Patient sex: F
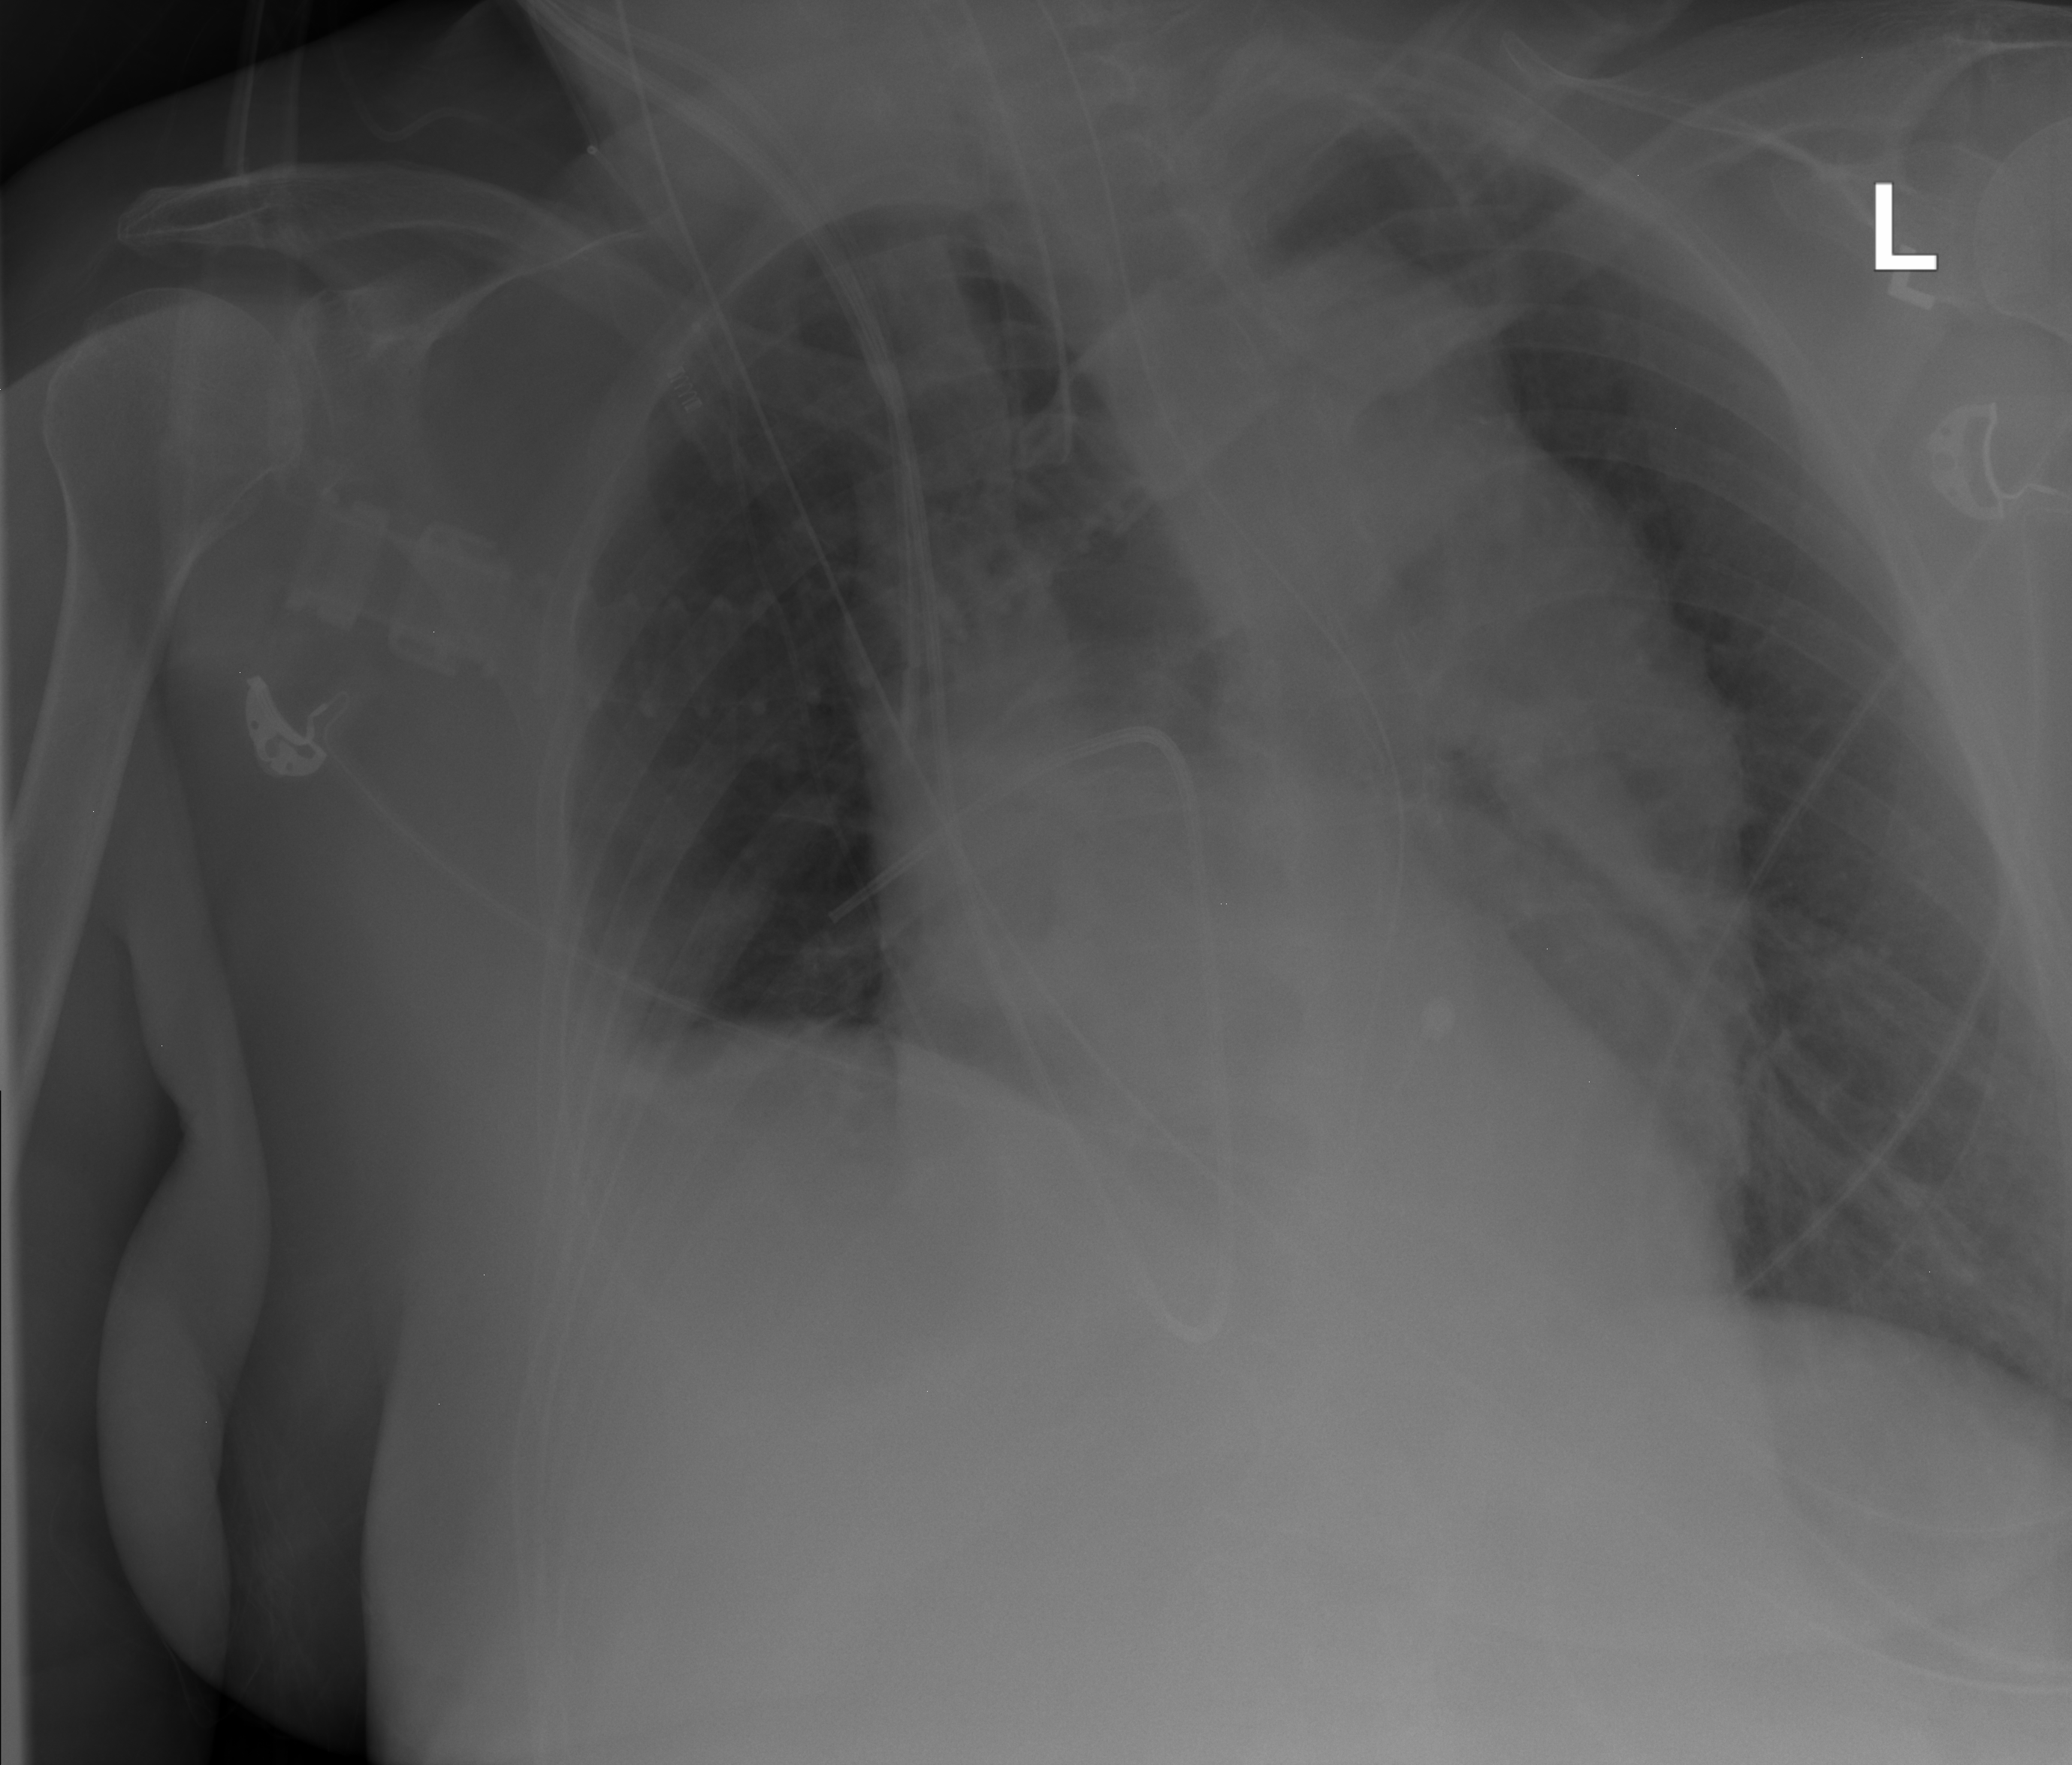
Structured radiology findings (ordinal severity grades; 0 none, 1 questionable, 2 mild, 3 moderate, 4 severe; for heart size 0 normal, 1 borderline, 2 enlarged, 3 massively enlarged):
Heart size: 0
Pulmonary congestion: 0
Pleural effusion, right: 2
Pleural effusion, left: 0
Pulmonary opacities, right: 0
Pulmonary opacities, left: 0
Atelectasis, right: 2
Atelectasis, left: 0